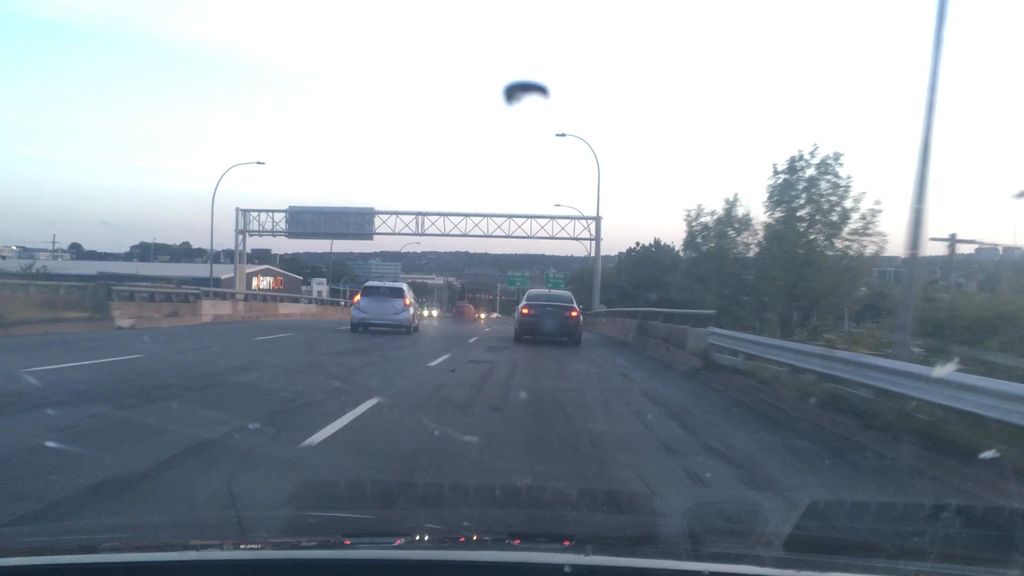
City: halifax